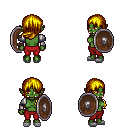
a pixel art fantasy rpg character, female body template, orc, green skin, steel arm armor, red pants, blonde left-swept hairstyle, white slippers, shield, four views (front, back, left, right), 2x2 character sprite sheet, small pixel art, hard edges, no anti-aliasing